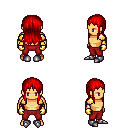
a pixel art fantasy rpg character, male body template, human, tanned skin, gold arm armor, red pants, red unkempt hairstyle, gold gloves, metal boots, four views (front, back, left, right), 2x2 character sprite sheet, small pixel art, hard edges, no anti-aliasing